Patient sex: F
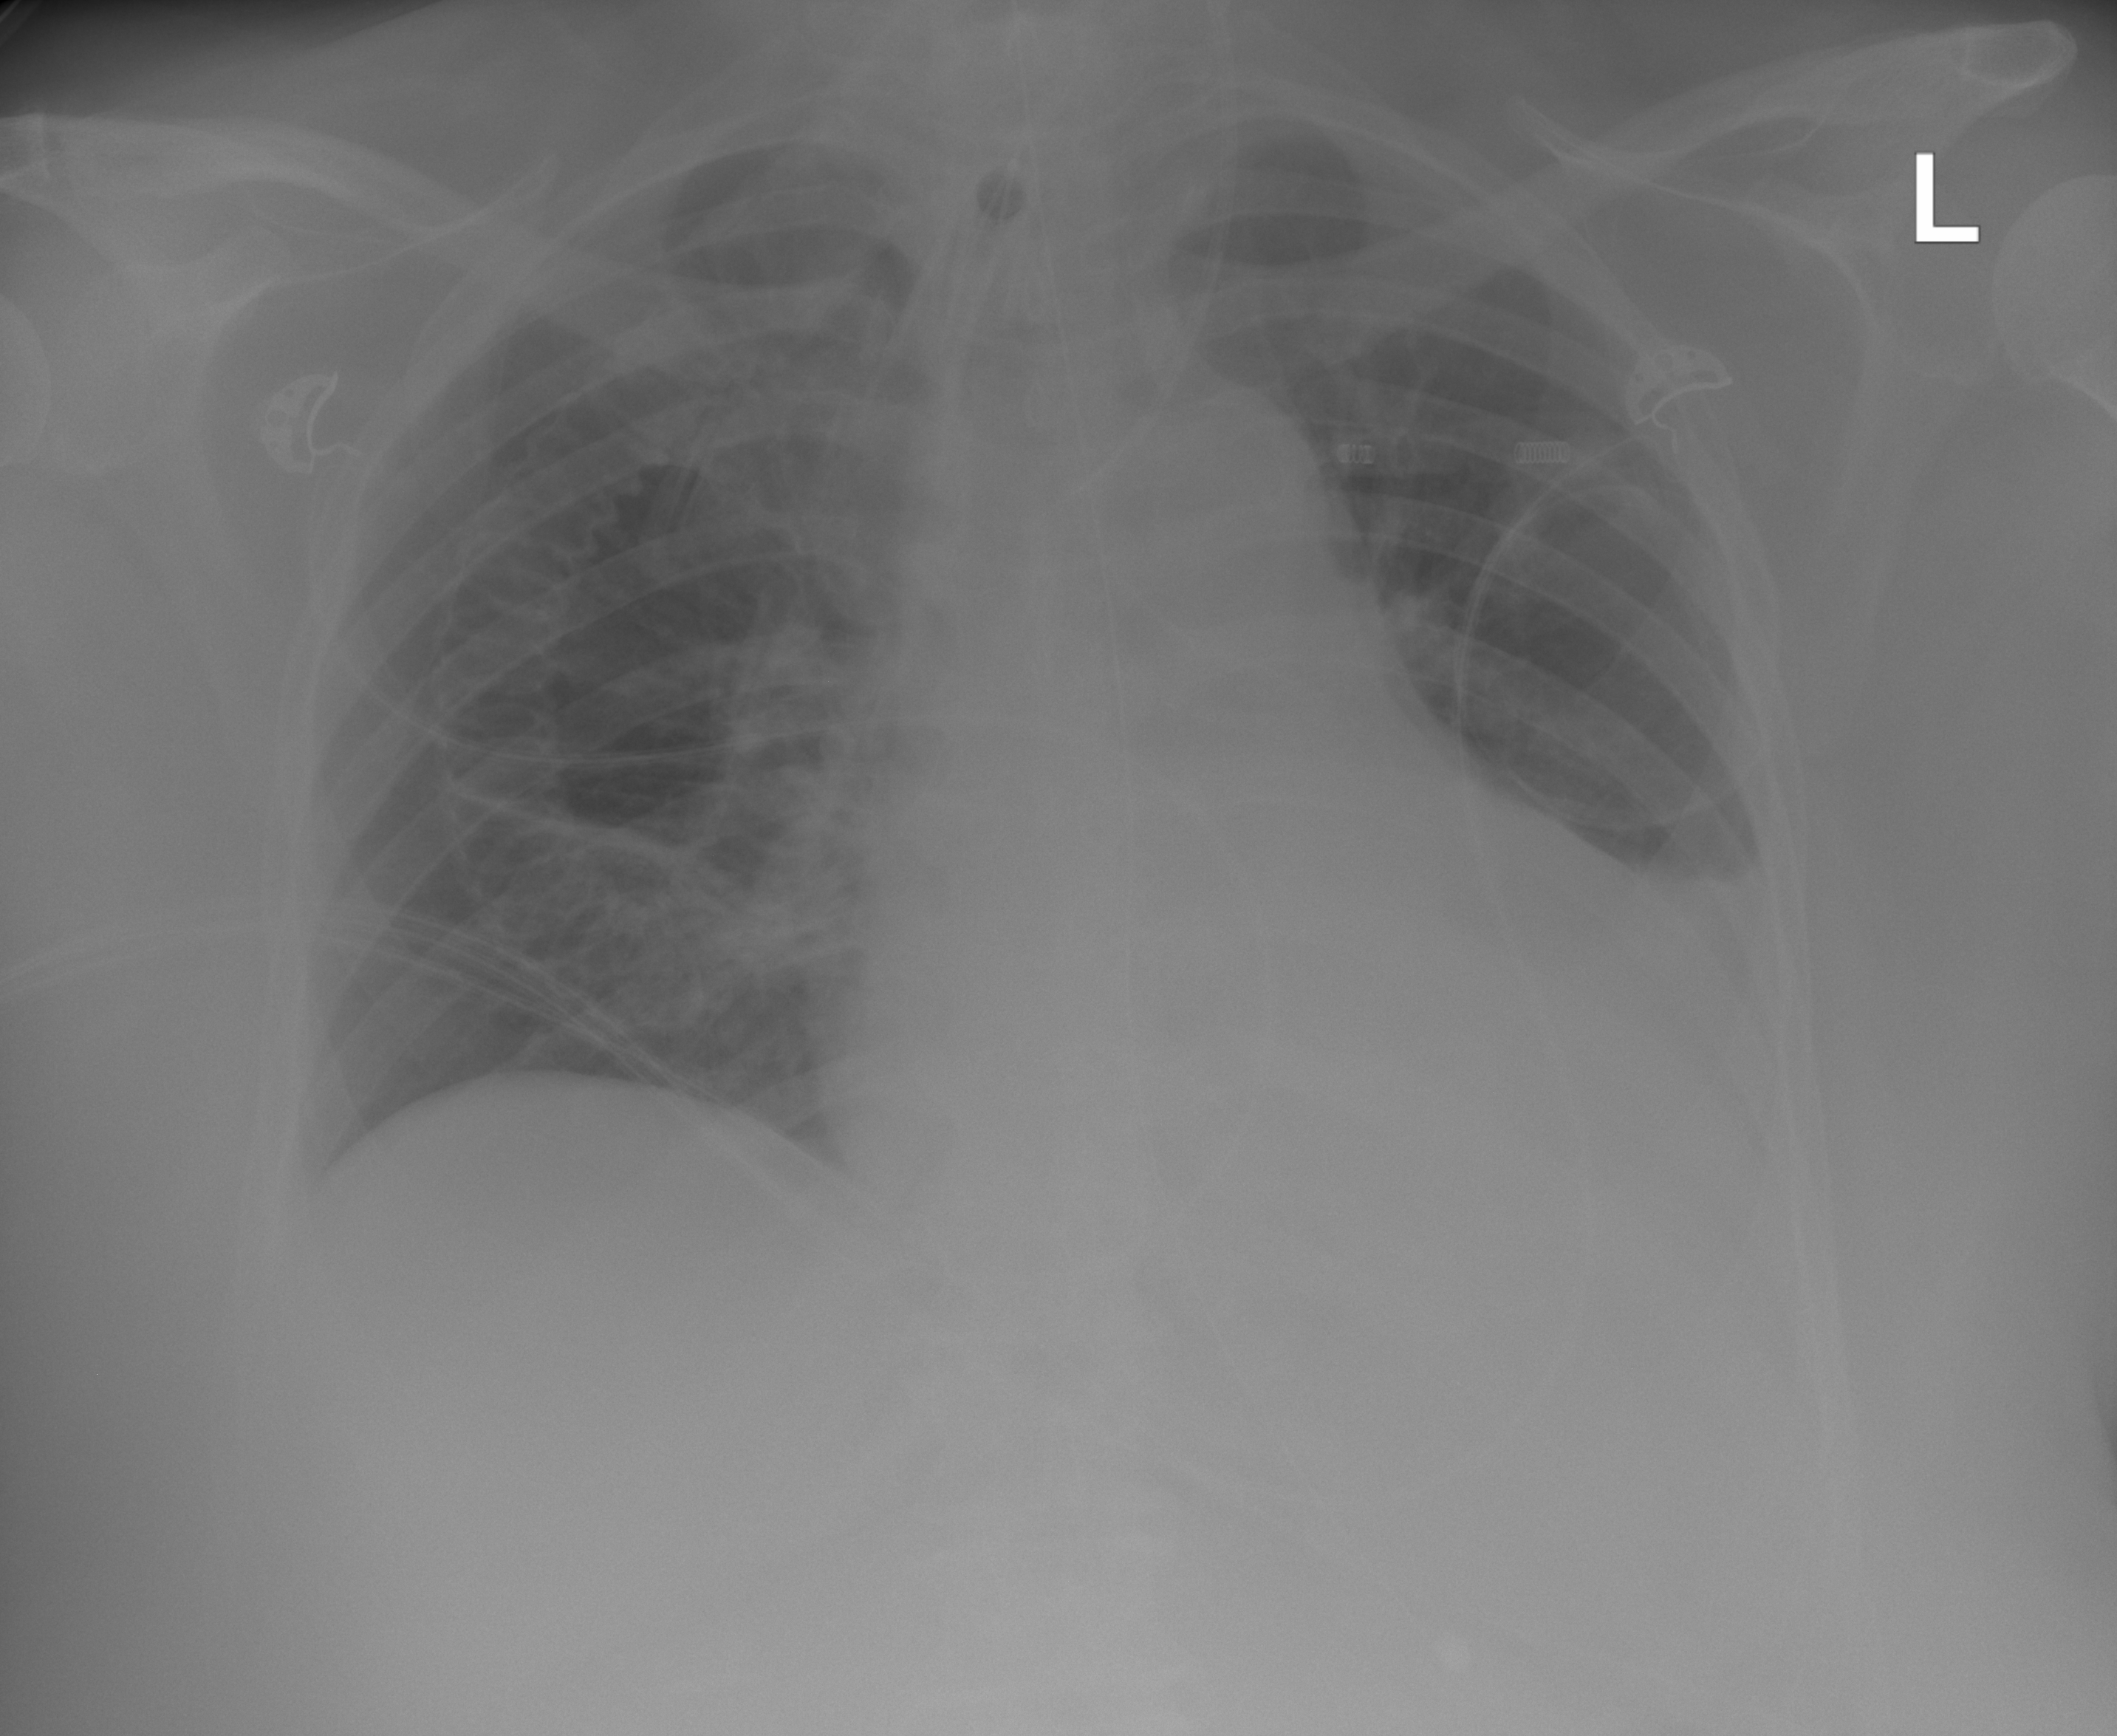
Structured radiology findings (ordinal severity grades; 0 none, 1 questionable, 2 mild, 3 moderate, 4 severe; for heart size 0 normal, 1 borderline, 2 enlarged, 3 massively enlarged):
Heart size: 2
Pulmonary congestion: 1
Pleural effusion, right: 0
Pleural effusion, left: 2
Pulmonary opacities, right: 0
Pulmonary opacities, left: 0
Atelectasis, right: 0
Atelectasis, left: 2